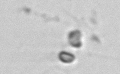
Label: Chaetoceros_socialis